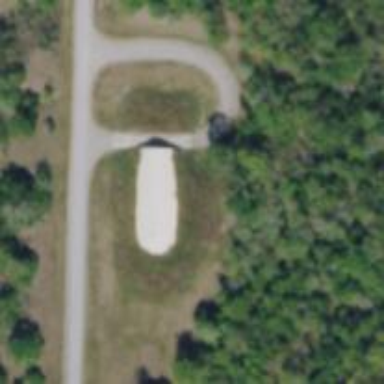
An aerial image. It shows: Military bunker for protection and defense.